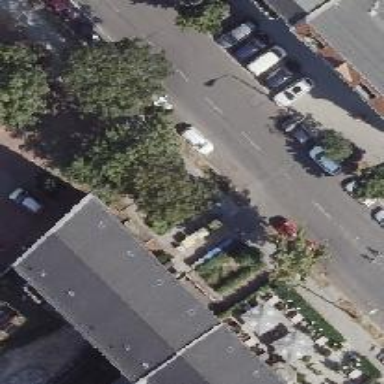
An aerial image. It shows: Tertiary road with asphalt surface. There are sidewalks on both sides. There is parking lane on the right and parking on the street side on the left.